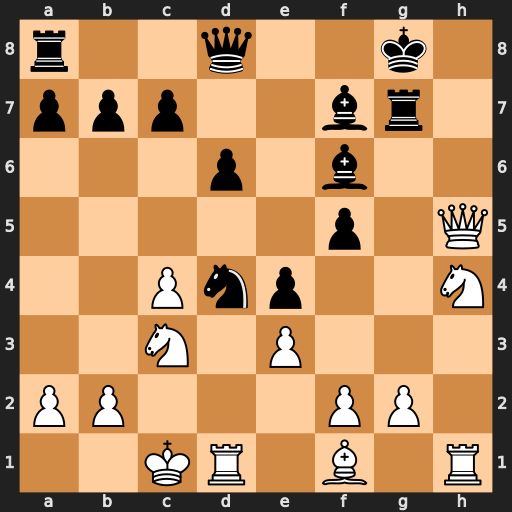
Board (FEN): r2q2k1/ppp2br1/3p1b2/5p1Q/2Pnp2N/2N1P3/PP3PP1/2KR1B1R
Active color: w
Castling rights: -
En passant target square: -
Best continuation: Qh8+ Kxh8 Ng6+ Kg8 Rh8#